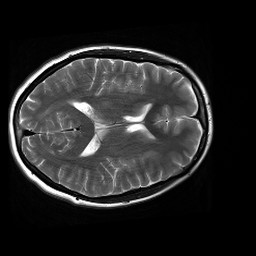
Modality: T2w
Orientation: axial
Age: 26
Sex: female
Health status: healthy
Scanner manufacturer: siemens
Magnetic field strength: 3 T
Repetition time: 4.01 s
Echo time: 0.116 s